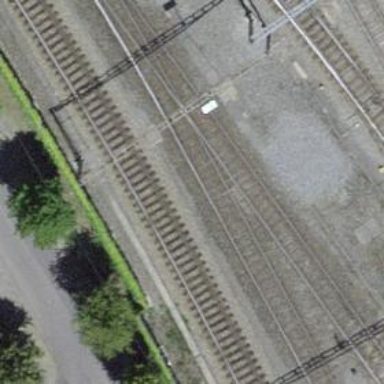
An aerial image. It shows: Single track railway siding.